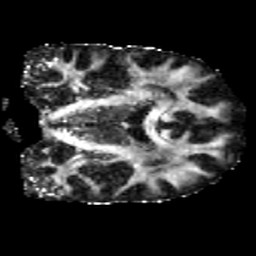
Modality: FA
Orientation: coronal
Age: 46
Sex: male
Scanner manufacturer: ge
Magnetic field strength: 3 T
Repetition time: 3.335 s
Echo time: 0.0868 s